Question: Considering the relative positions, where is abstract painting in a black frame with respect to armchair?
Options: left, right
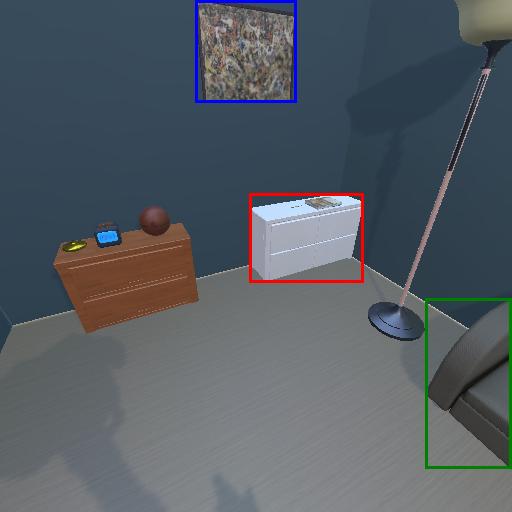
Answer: left